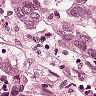
Metastatic tissue present: yes